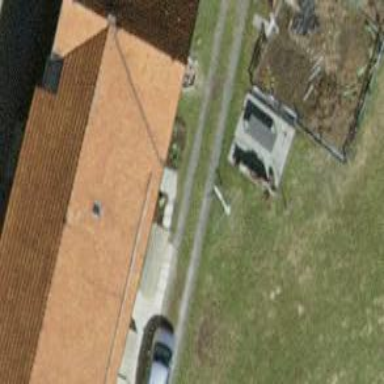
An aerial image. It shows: Simple house.